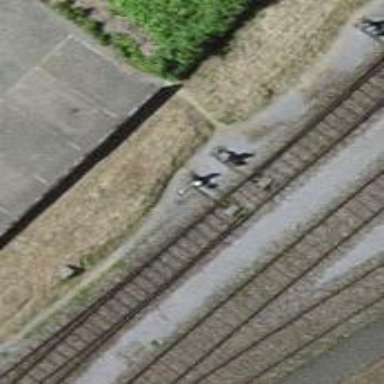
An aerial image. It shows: Railway switch.